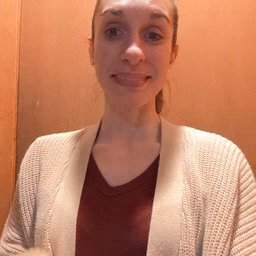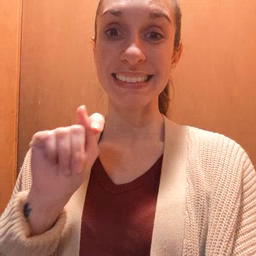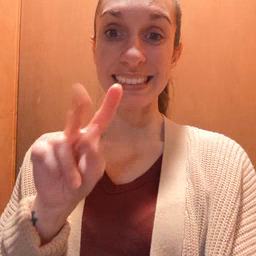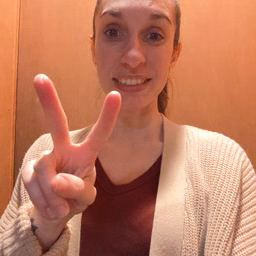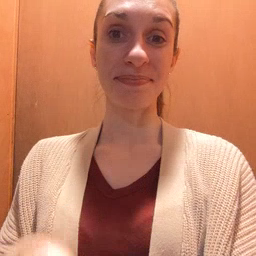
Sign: TV